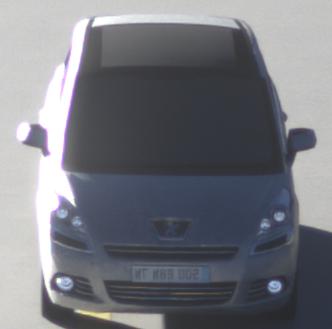
Make: Peugeot
Model: 5008 120 VTi
Detailed model: 5008 (I) Van
Model produced from: 2009/10
Model produced until: 2011/07
Doors: 5
Color: white
Road condition: dry road
Daytime: sunrise or sunset
Contrast: high contrast